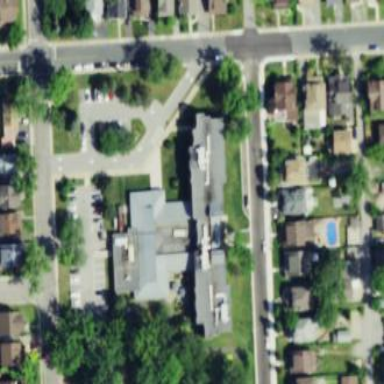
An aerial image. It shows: Nursing home building.